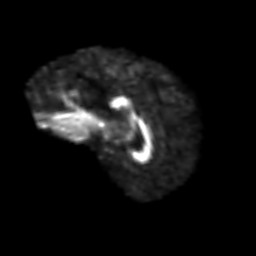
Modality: FA
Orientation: sagittal
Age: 59
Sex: female
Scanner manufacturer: siemens
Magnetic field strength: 3 T
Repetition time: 3.2 s
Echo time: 0.081 s